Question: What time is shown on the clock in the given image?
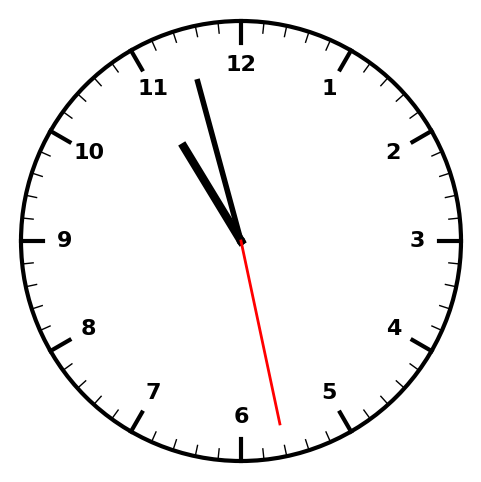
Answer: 10:57:28